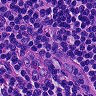
Metastatic tissue present: no